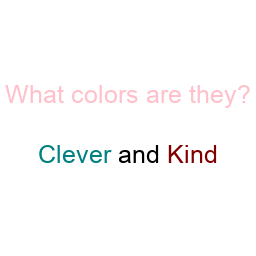
Color: teal, maroon
Background color: white
Question text color: pink